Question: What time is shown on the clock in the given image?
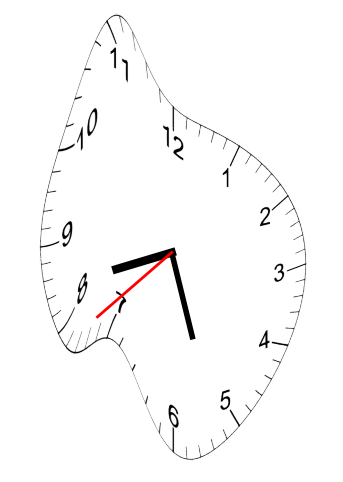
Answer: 08:26:38